Question: On a few servers I've worked with, many (but not all) of my externally loaded resources error out and throw (in Chrome) "Uncaught SyntaxError: Unexpected token ILLEGAL".
Including jQuery from the googleapis CDN works fine, but loading a fonts.com JavaScript font file and loading the basic Google Analytics code both error out.
Here's the code (also, here's a <URL>:
'''
<html>
<head>
<title>fonttest</title>
<script type="text/javascript" src="http://fast.fonts.com/jsapi/dd7c6b7d-1ecb-4ef4-bf65-c4759f97cbe3.js"></script>
<script type="text/javascript" src="http://www.google-analytics.com/ga.js"></script>
</head>
<body>
<h2>This is a test of the emergency broadcast system. This is only a test. If this had been an actual emergency, the tones you just heard would have been followed by official news or instructions.</h2>
</body>
</html>
'''
The headers from these files transfer as 'text/javascript'.
Finally, when I view the resource within the Web Inspector's Resources tab, I see some non-Roman characters instead of the actual code of those files, so that makes me think there must be some sort of encoding issue. I tried setting the charset to both 'utf-8' and 'iso-8859-1' in the document head (using 'meta charset') and neither helped.

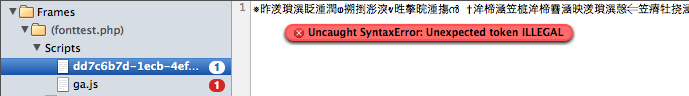
Answer: Well, I think I've solved the problem: My primary HTML page (not the included scripts) had, at some point, become encoded as UTF-16. I changed its encoding (not using 'meta charset', but by editing the encoding of the document itself using my code editor) back to the default, , which I assume is the same as iso-8859-1.
My best guess is that at some point I pasted something into this file that had UTF-16 encoding, my editor converted the document's encoding to UTF-16, and then the site assumed the external resources it was importing were also UTF-16, which caused it to misinterpret them.
I'll leave this question & answer up in case someone runs into the same problem.